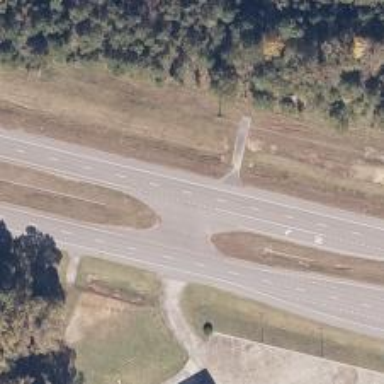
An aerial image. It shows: Primary highway with asphalt surface and dual carriageway.